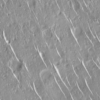
Label: not_dusty